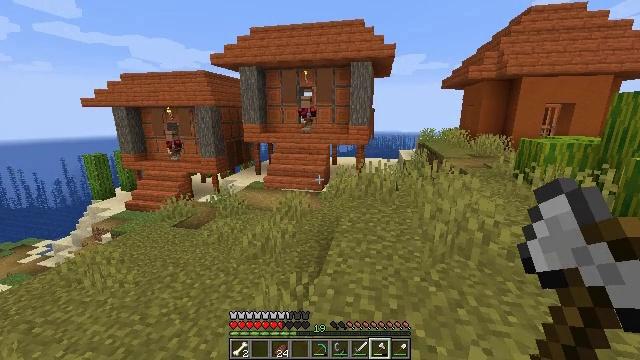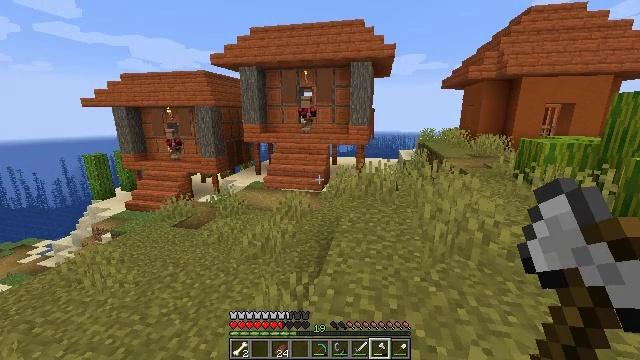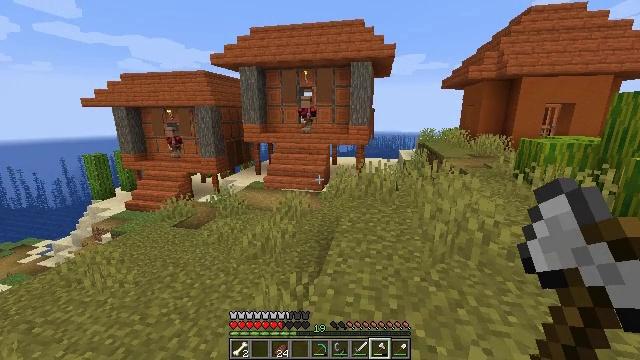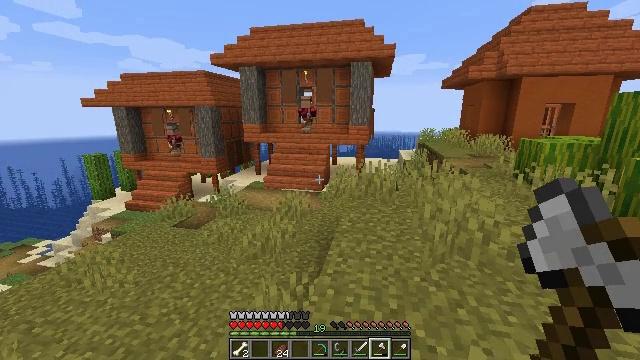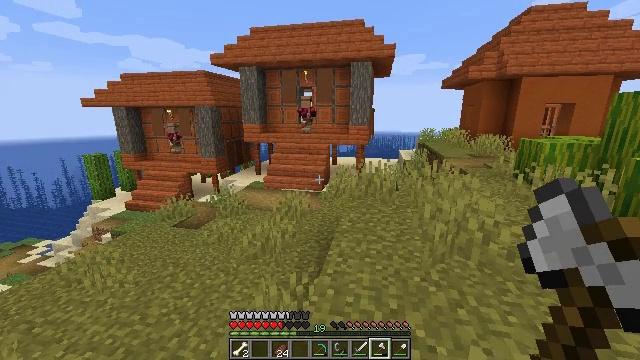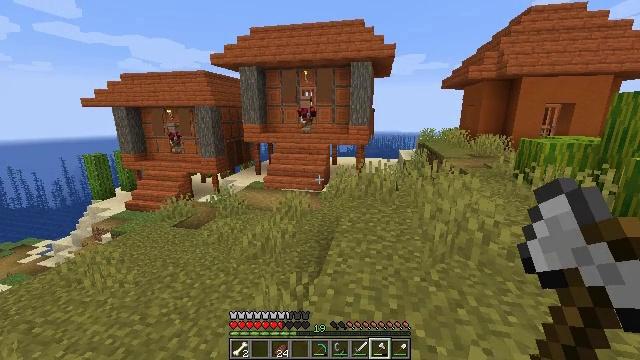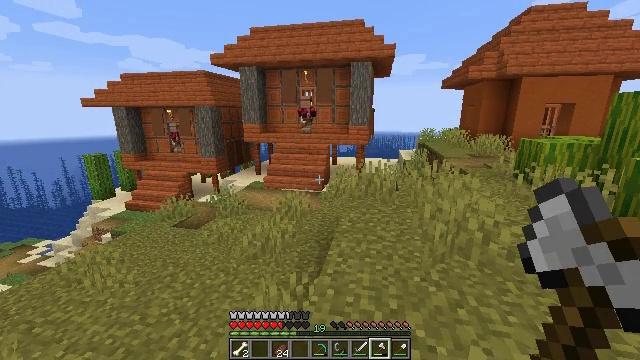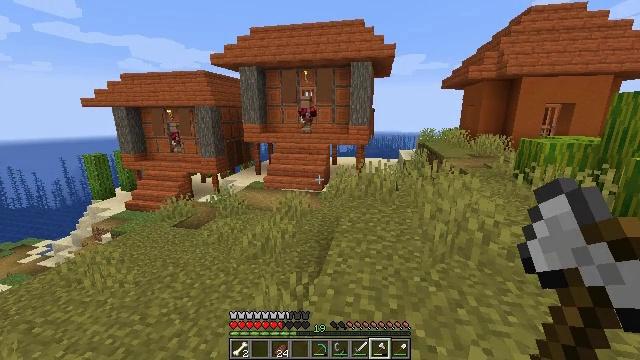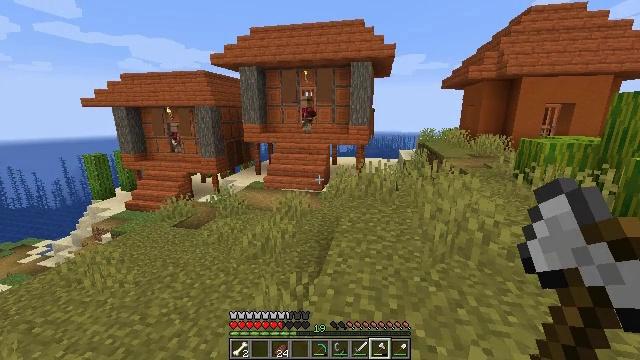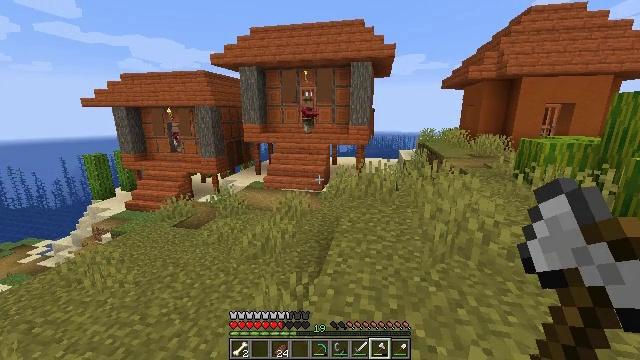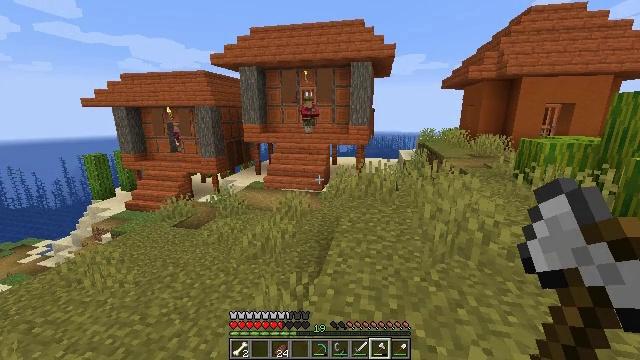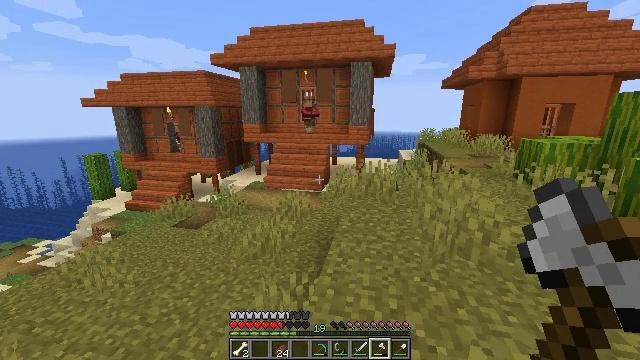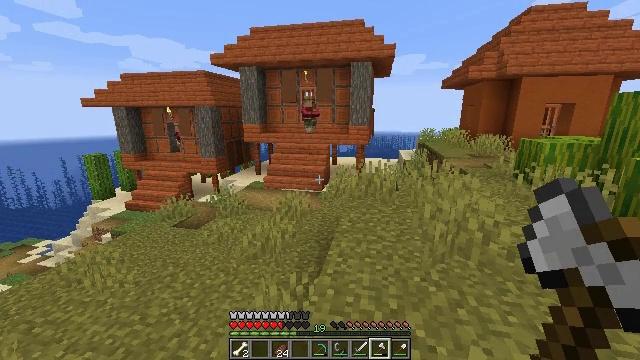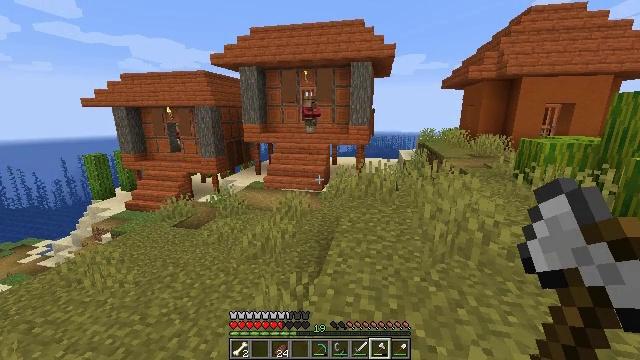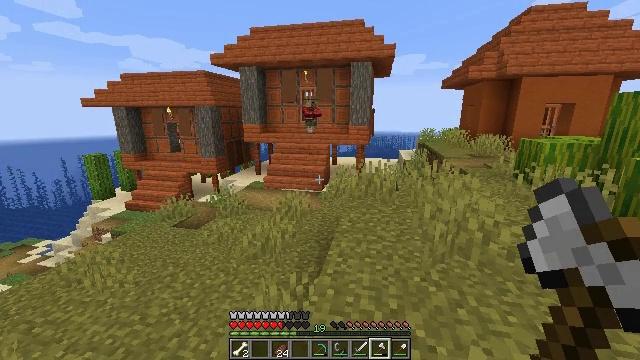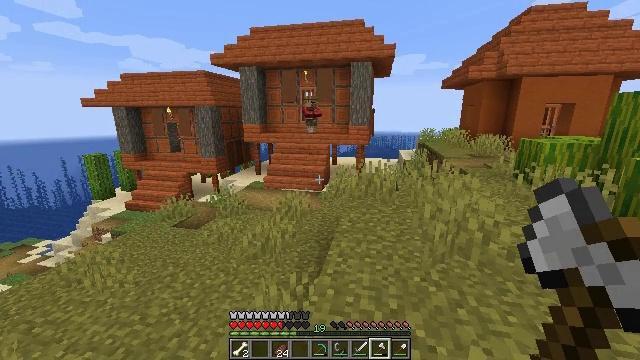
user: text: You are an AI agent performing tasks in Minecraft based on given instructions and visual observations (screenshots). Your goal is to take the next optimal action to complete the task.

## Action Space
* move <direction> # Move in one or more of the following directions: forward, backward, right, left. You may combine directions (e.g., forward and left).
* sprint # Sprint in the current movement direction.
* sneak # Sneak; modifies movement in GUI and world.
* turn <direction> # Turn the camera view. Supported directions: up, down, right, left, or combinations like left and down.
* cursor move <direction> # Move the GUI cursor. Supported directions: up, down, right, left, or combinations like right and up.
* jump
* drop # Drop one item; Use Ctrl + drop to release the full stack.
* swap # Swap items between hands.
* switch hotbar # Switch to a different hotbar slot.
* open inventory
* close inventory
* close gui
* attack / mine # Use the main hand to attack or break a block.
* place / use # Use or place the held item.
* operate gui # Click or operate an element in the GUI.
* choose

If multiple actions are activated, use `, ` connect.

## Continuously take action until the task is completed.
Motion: motion action
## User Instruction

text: Put the necessary materials in the crafting grid to make chainmail boots.
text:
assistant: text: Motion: no_op
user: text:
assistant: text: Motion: no_op
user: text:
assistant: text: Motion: no_op
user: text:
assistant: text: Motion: no_op
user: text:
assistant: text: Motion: no_op
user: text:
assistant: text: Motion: no_op
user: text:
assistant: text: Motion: no_op
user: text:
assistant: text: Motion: no_op
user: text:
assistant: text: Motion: no_op
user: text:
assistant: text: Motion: no_op
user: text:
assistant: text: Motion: no_op
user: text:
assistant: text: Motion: no_op
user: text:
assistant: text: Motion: no_op
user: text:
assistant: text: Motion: no_op
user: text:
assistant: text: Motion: no_op
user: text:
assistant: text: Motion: no_op
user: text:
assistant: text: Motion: no_op
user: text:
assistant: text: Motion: no_op
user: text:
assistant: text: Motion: no_op
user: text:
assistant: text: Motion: no_op
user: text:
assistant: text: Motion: no_op
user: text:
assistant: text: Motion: no_op
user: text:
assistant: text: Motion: no_op
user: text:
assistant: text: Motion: no_op
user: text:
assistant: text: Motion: no_op
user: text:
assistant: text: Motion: no_op
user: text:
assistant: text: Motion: no_op
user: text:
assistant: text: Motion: no_op
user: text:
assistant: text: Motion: no_op
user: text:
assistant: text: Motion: no_op